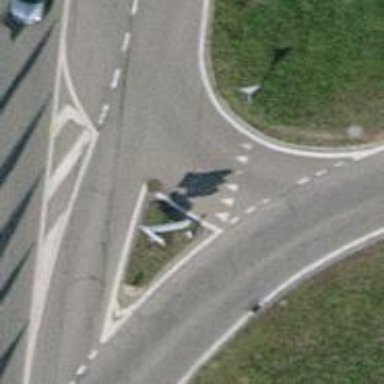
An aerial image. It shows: Asphalt road with primary link designation.